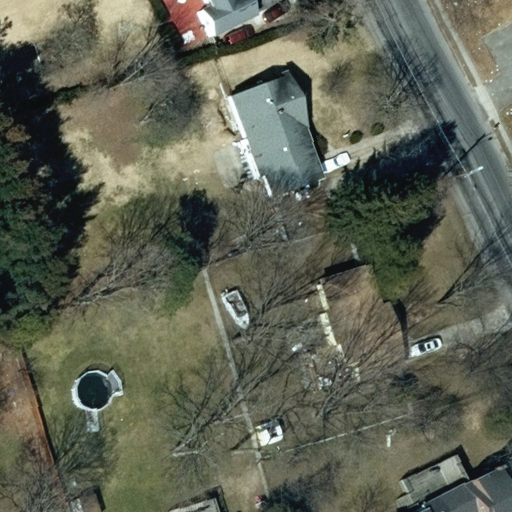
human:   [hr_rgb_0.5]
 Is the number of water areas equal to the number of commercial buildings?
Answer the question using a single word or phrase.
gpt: yes

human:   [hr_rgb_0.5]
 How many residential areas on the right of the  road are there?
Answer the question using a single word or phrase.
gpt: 0

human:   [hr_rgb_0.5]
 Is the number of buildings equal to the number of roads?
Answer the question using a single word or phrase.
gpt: no

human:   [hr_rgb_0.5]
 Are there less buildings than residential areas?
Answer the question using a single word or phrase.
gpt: no

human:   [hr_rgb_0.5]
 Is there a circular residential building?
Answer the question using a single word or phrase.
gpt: no

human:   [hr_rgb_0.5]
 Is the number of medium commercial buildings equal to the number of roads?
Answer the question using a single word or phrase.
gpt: no

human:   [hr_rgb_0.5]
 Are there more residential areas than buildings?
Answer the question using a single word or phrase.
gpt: no

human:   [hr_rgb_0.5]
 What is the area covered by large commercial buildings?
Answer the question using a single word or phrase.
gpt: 0m2

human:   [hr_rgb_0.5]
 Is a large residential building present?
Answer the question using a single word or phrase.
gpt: no

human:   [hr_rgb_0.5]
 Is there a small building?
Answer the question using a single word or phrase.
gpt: yes

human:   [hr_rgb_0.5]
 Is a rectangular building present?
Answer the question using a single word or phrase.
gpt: yes

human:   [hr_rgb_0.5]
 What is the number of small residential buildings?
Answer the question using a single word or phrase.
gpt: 2

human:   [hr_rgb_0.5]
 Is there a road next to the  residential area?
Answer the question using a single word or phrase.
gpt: yes

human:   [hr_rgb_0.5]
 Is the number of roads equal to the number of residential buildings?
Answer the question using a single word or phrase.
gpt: no

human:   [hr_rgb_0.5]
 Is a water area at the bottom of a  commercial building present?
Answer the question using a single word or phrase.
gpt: no

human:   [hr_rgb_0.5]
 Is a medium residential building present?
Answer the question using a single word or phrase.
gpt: yes

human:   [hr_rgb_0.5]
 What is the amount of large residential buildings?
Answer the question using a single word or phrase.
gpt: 0

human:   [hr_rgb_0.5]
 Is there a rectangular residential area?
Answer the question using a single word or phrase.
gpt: yes

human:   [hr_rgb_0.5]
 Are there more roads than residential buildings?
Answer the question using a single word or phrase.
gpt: no

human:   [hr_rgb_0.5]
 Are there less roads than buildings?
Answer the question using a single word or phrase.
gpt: yes

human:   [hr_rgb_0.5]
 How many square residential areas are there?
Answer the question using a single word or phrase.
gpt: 0

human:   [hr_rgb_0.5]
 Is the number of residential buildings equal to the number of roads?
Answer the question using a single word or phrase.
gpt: no

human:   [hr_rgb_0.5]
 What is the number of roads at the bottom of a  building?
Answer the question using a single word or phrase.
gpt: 0

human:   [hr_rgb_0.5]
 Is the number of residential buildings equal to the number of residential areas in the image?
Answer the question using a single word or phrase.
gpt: no

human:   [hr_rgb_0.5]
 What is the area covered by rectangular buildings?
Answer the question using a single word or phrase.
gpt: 390m2

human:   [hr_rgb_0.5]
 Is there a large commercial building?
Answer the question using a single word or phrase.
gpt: no

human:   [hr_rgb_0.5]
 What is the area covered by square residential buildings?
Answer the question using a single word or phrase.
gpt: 0m2

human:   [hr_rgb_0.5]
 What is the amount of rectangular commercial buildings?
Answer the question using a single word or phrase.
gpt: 0

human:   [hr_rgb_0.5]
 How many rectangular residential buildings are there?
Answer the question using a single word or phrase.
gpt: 3

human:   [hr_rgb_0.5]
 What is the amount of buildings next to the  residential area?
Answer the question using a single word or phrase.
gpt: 7

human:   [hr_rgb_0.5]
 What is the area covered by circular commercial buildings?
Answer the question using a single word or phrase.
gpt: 0m2

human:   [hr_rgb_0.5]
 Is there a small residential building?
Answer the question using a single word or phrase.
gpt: yes

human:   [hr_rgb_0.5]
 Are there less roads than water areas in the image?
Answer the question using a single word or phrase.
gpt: no

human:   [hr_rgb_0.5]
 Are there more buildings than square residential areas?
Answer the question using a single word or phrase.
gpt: yes

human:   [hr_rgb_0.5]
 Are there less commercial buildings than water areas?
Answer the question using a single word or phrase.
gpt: no

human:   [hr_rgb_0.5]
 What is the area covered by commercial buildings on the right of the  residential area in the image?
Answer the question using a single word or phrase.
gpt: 0m2